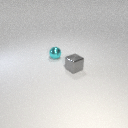
small cyan metal sphere behind small gray metal cube